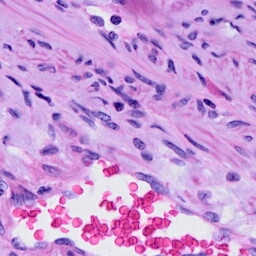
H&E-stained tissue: Cervix